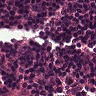
Metastatic tissue present: no